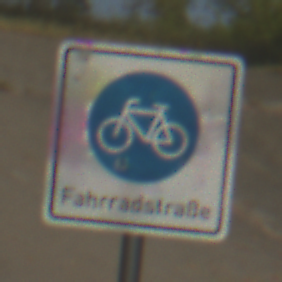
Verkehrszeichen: BeginnFahrradstrasse
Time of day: MorningAfternoon
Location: Outdoor (Nature)
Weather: PartlyCloudy
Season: NotSpecified
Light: Natural